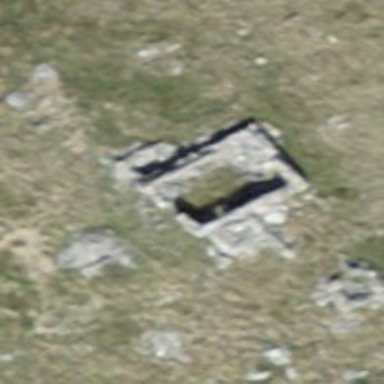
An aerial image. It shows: Historic building in ruins.